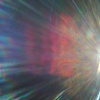
Label: sunburn